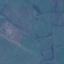
Label: Pasture